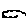
Label: cloud